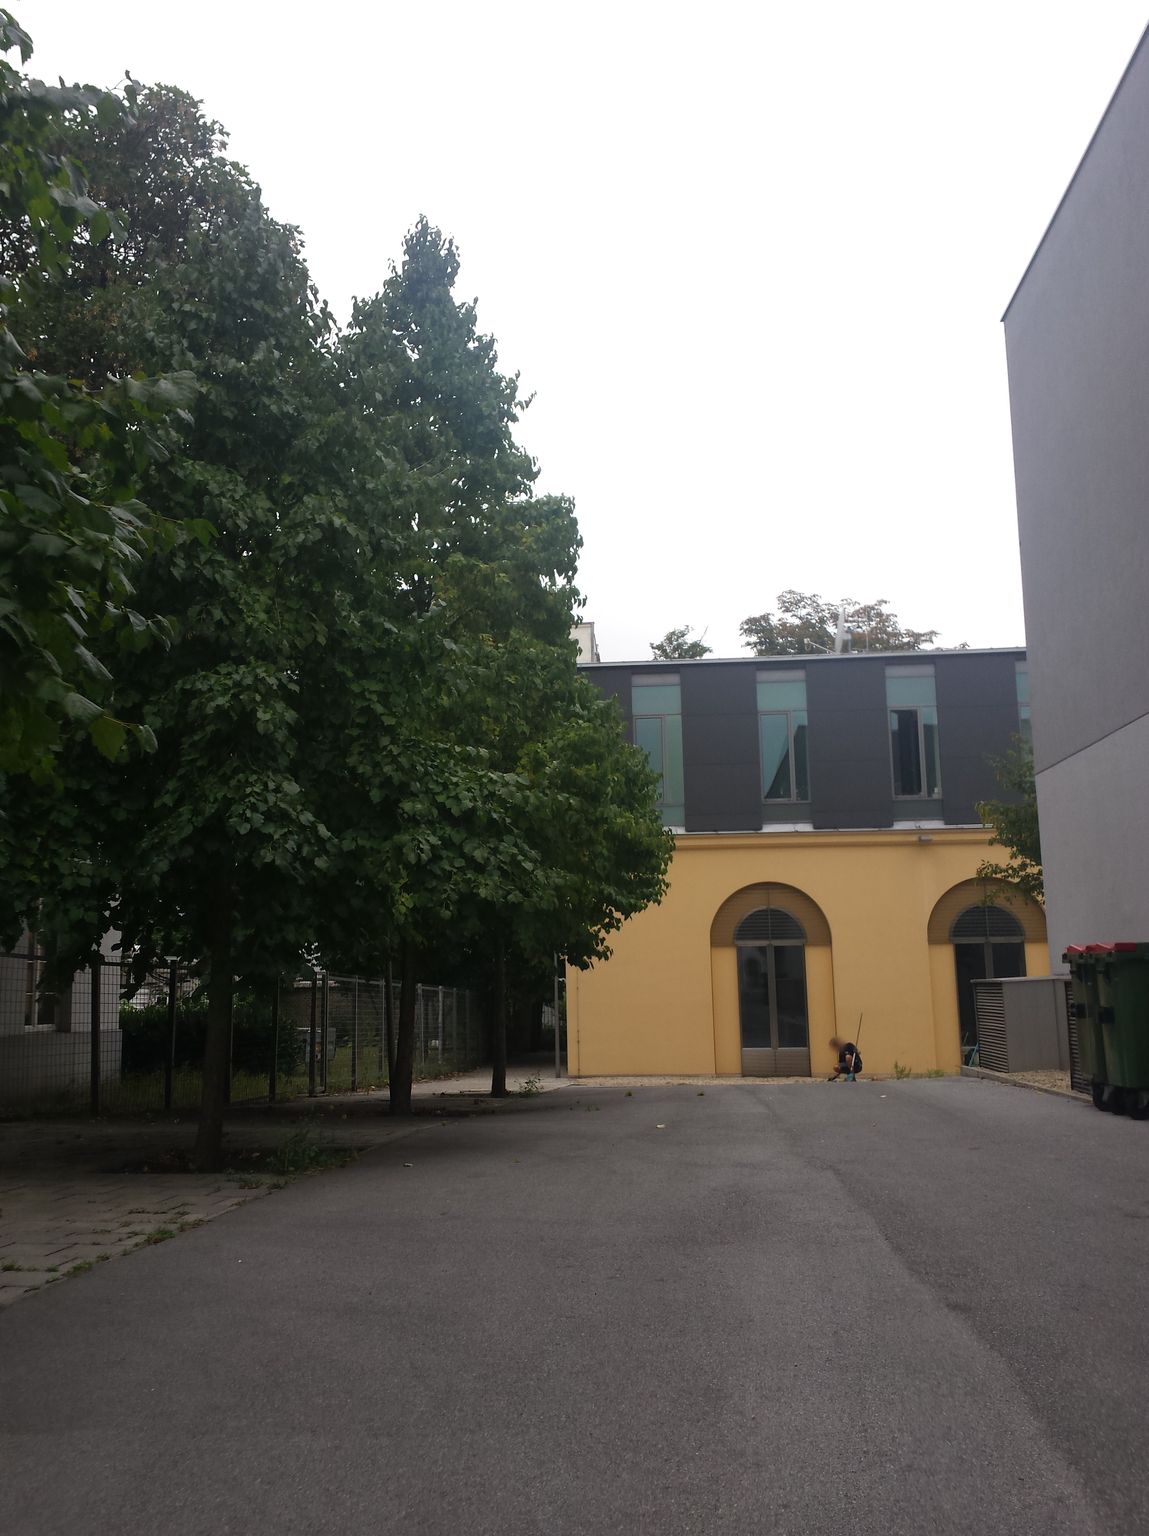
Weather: clear
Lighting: day
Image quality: good
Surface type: cycling surface
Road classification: service
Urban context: urban centre
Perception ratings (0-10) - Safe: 2.02, Lively: 9.19, Beautiful: 8.94, Boring: 5.31, Depressing: 5, Wealthy: 2.18